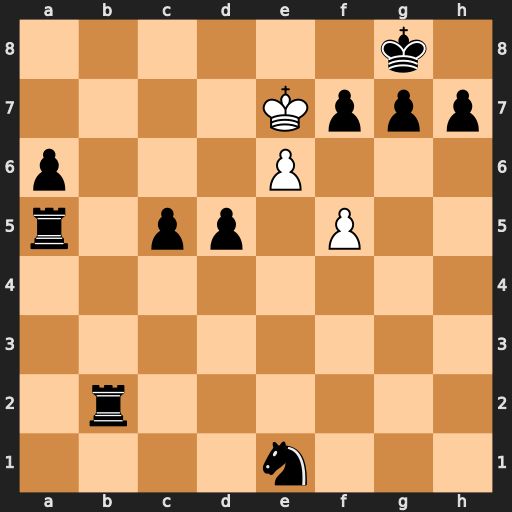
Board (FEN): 6k1/4Kppp/p3P3/r1pp1P2/8/8/1r6/4n3
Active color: w
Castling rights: -
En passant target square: -
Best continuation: exf7+ Kh8 f8=Q#